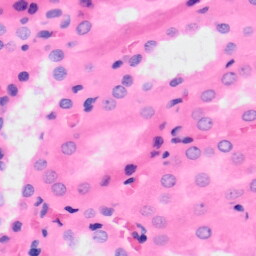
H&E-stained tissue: Kidney